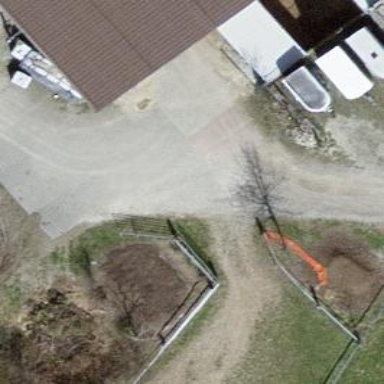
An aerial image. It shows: Wooden fence.